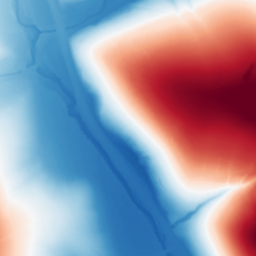
Category: trend_removal
Decomposition family: polynomial
Decomposition parameters: degree: 2
Upsampling method: quartic
Upsampling parameters: scale: 8
Upsampling scale: 8